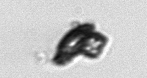
Label: Delphineis